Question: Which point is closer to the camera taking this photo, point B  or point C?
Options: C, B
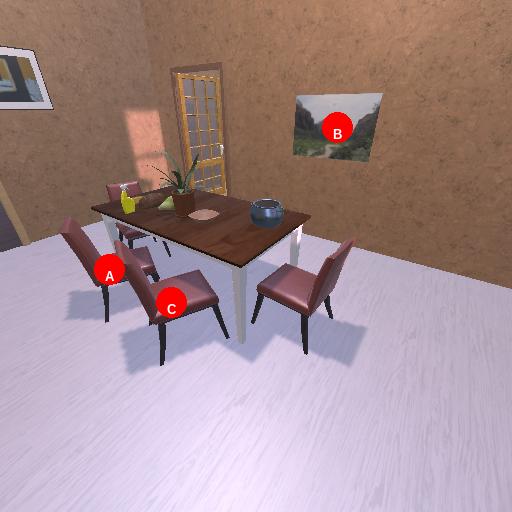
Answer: C